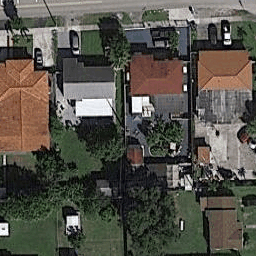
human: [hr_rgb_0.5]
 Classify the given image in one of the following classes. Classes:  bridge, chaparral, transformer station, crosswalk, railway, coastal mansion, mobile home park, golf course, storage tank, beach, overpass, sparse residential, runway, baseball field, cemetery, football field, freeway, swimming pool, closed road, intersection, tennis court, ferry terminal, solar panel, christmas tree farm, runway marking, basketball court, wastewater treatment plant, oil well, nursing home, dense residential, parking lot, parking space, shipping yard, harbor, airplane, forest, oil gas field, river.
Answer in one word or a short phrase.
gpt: dense residential